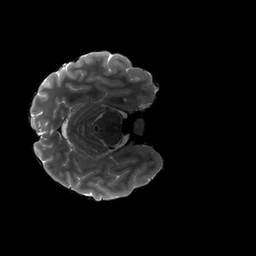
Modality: T2w
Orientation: axial
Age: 22
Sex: female
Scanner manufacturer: siemens
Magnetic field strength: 3 T
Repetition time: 3.2 s
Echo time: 0.564 s